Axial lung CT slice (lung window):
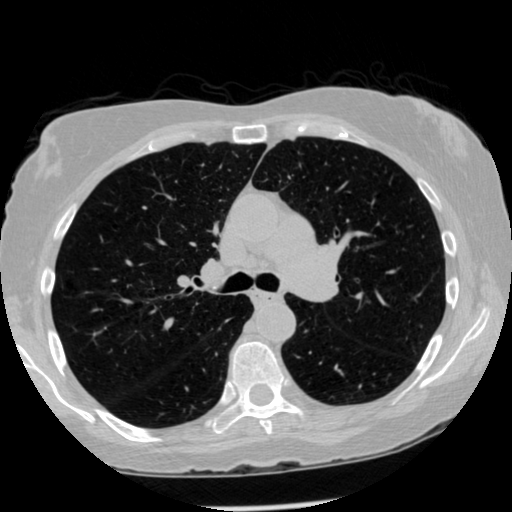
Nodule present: no